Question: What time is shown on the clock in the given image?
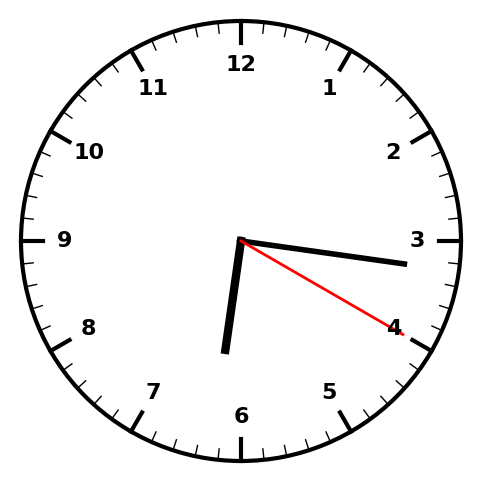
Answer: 06:16:20